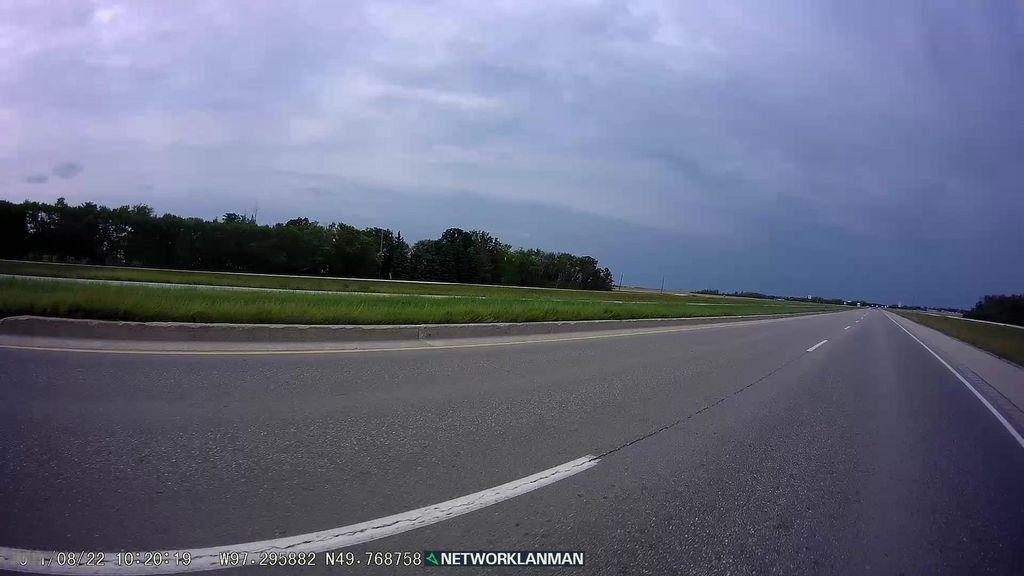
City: winnipeg